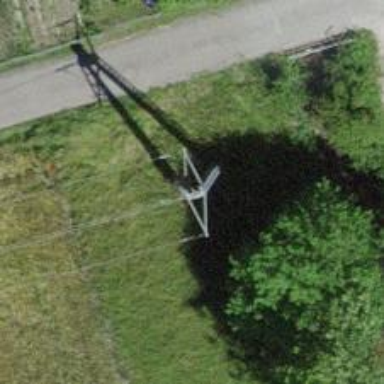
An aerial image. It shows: Power line with three cables.